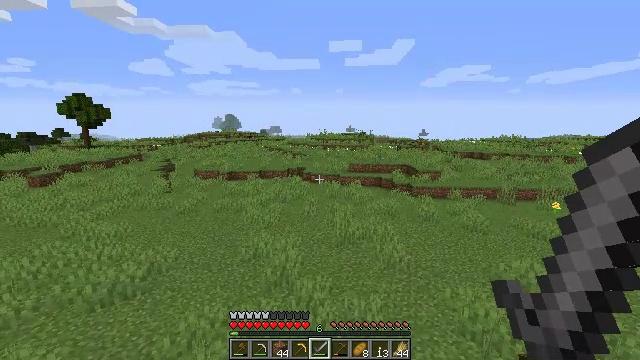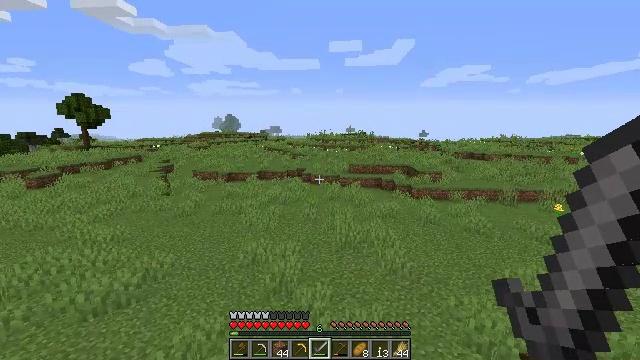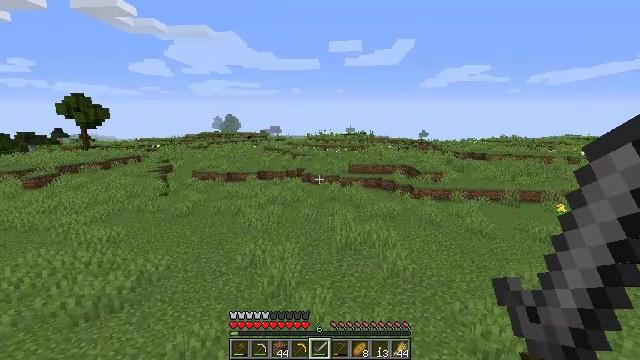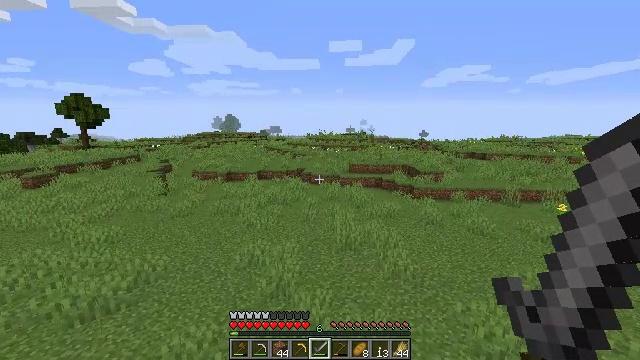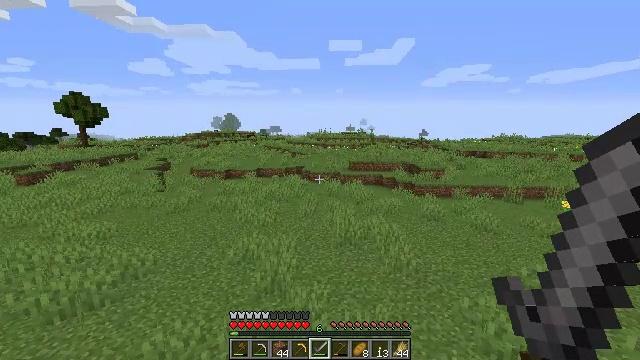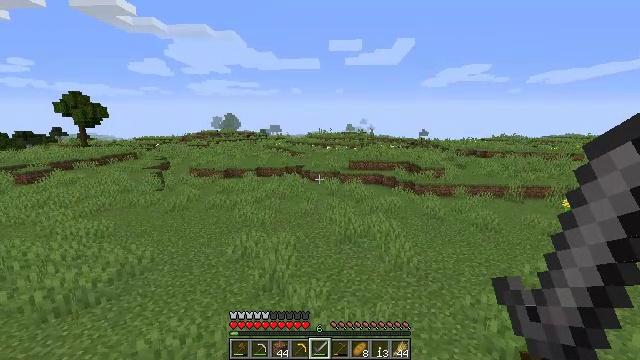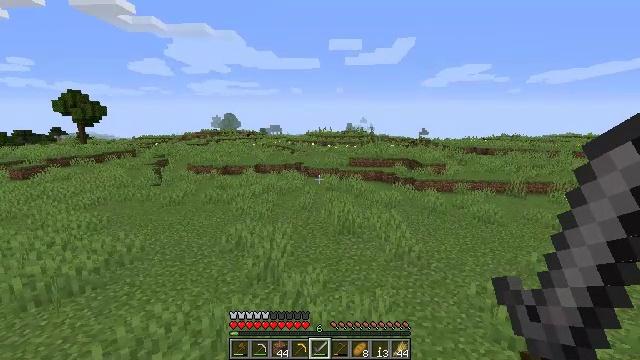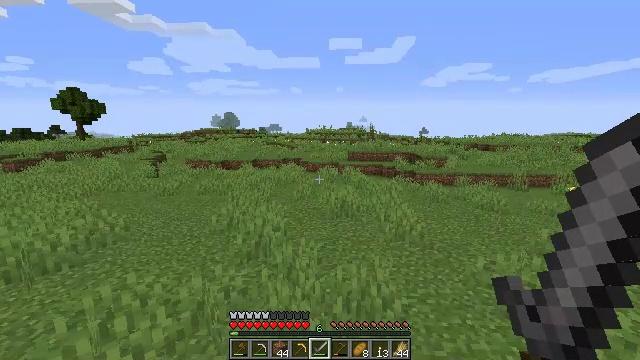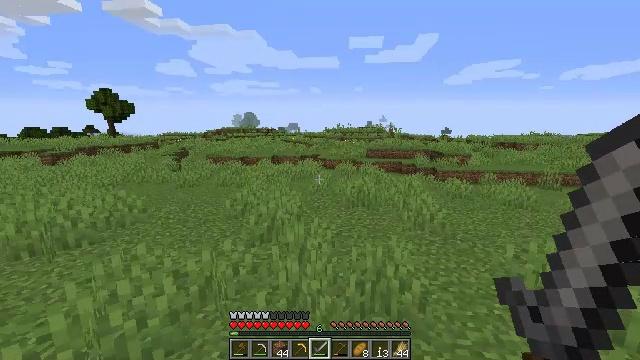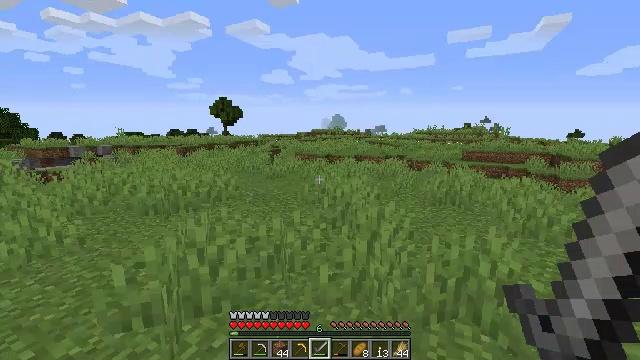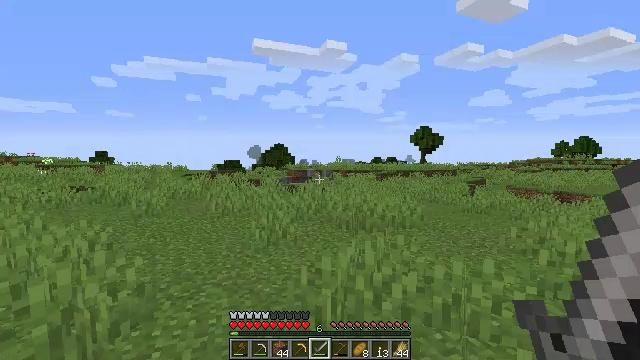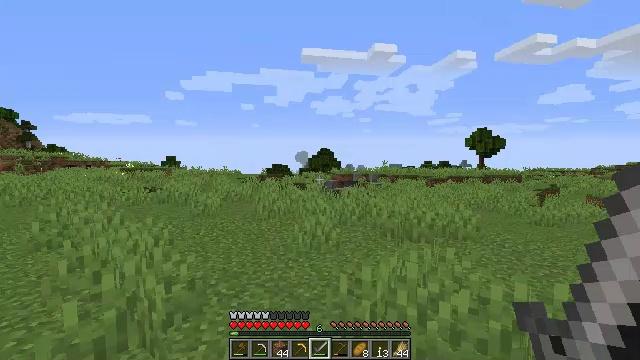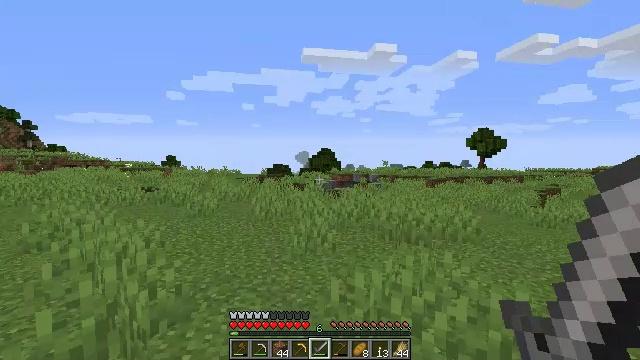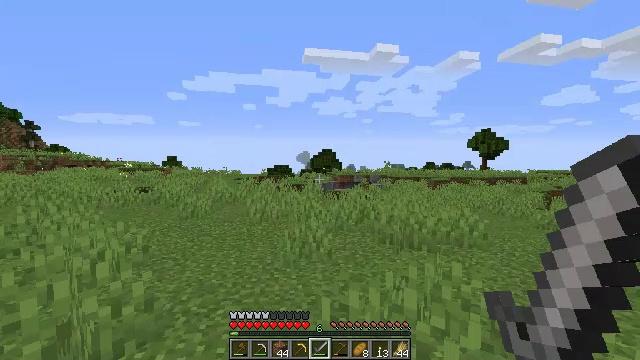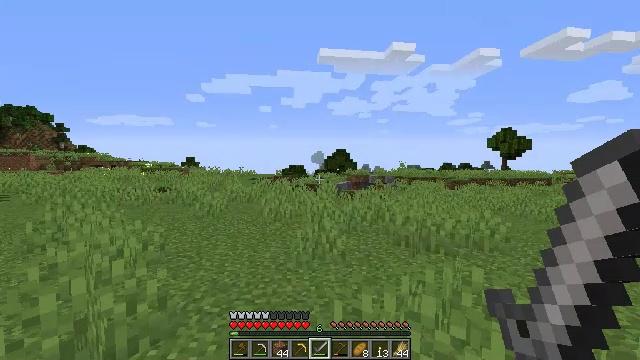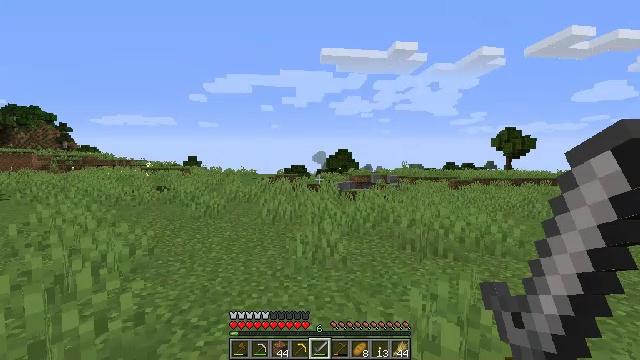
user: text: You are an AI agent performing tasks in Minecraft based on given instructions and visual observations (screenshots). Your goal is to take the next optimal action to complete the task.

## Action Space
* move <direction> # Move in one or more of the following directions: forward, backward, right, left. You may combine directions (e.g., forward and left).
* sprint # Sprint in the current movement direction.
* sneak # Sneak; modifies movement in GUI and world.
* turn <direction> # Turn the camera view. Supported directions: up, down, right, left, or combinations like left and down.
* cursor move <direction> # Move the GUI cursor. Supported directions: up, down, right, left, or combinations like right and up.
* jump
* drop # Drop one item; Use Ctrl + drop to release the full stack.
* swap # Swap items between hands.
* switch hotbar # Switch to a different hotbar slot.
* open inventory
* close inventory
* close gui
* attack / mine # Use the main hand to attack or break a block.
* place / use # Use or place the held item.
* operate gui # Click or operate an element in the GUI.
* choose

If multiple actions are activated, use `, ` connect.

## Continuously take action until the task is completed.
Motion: motion action
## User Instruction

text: Use the crafting table to make a shield.
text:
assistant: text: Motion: move forward, jump
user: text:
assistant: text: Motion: move forward and move right
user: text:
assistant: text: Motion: move forward and move right
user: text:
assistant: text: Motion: move forward and move right
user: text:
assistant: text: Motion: move forward and move right
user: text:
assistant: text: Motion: move forward and move right
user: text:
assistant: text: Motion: move forward and move right
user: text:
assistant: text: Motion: move forward and move right, turn left
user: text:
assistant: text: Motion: move forward, turn left
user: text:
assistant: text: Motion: move forward, turn left and up
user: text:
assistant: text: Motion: move forward, turn left and up
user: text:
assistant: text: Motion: move forward
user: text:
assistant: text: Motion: move forward
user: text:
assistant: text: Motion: move forward, turn left
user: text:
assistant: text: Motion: move forward
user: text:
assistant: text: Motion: move forward
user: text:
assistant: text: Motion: move forward, turn left
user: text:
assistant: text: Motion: move forward
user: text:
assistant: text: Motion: move forward
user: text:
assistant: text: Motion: move forward
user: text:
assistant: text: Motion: move forward
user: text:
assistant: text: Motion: move forward
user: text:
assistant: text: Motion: move forward
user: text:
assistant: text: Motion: move forward
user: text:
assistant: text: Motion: move forward
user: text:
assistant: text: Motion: move forward
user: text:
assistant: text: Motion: move forward
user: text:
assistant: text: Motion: move forward
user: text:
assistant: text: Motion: move forward
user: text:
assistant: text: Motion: move forward